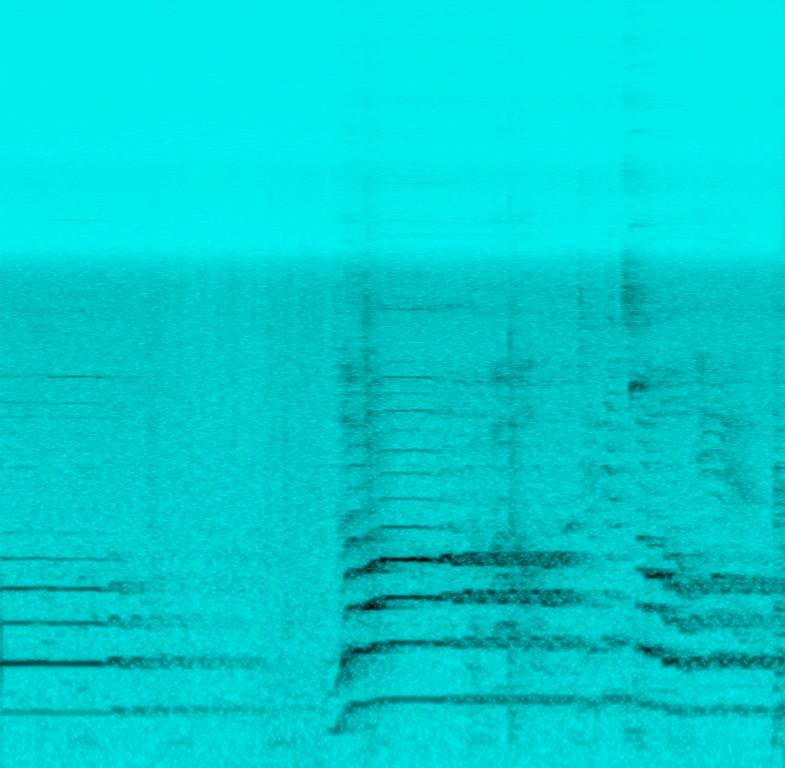
Male singers sing this gospel tune in vocal harmony. The song is medium tempo with a guitar accompaniment . The song is devotional amid inspiring. The song is a black gospel acapella recorded live in a church with poor quality audio.